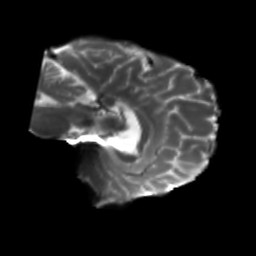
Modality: T2w
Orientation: sagittal
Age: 29
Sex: female
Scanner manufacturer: siemens
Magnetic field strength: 3 T
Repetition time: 5.25 s
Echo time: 0.08 s